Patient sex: M
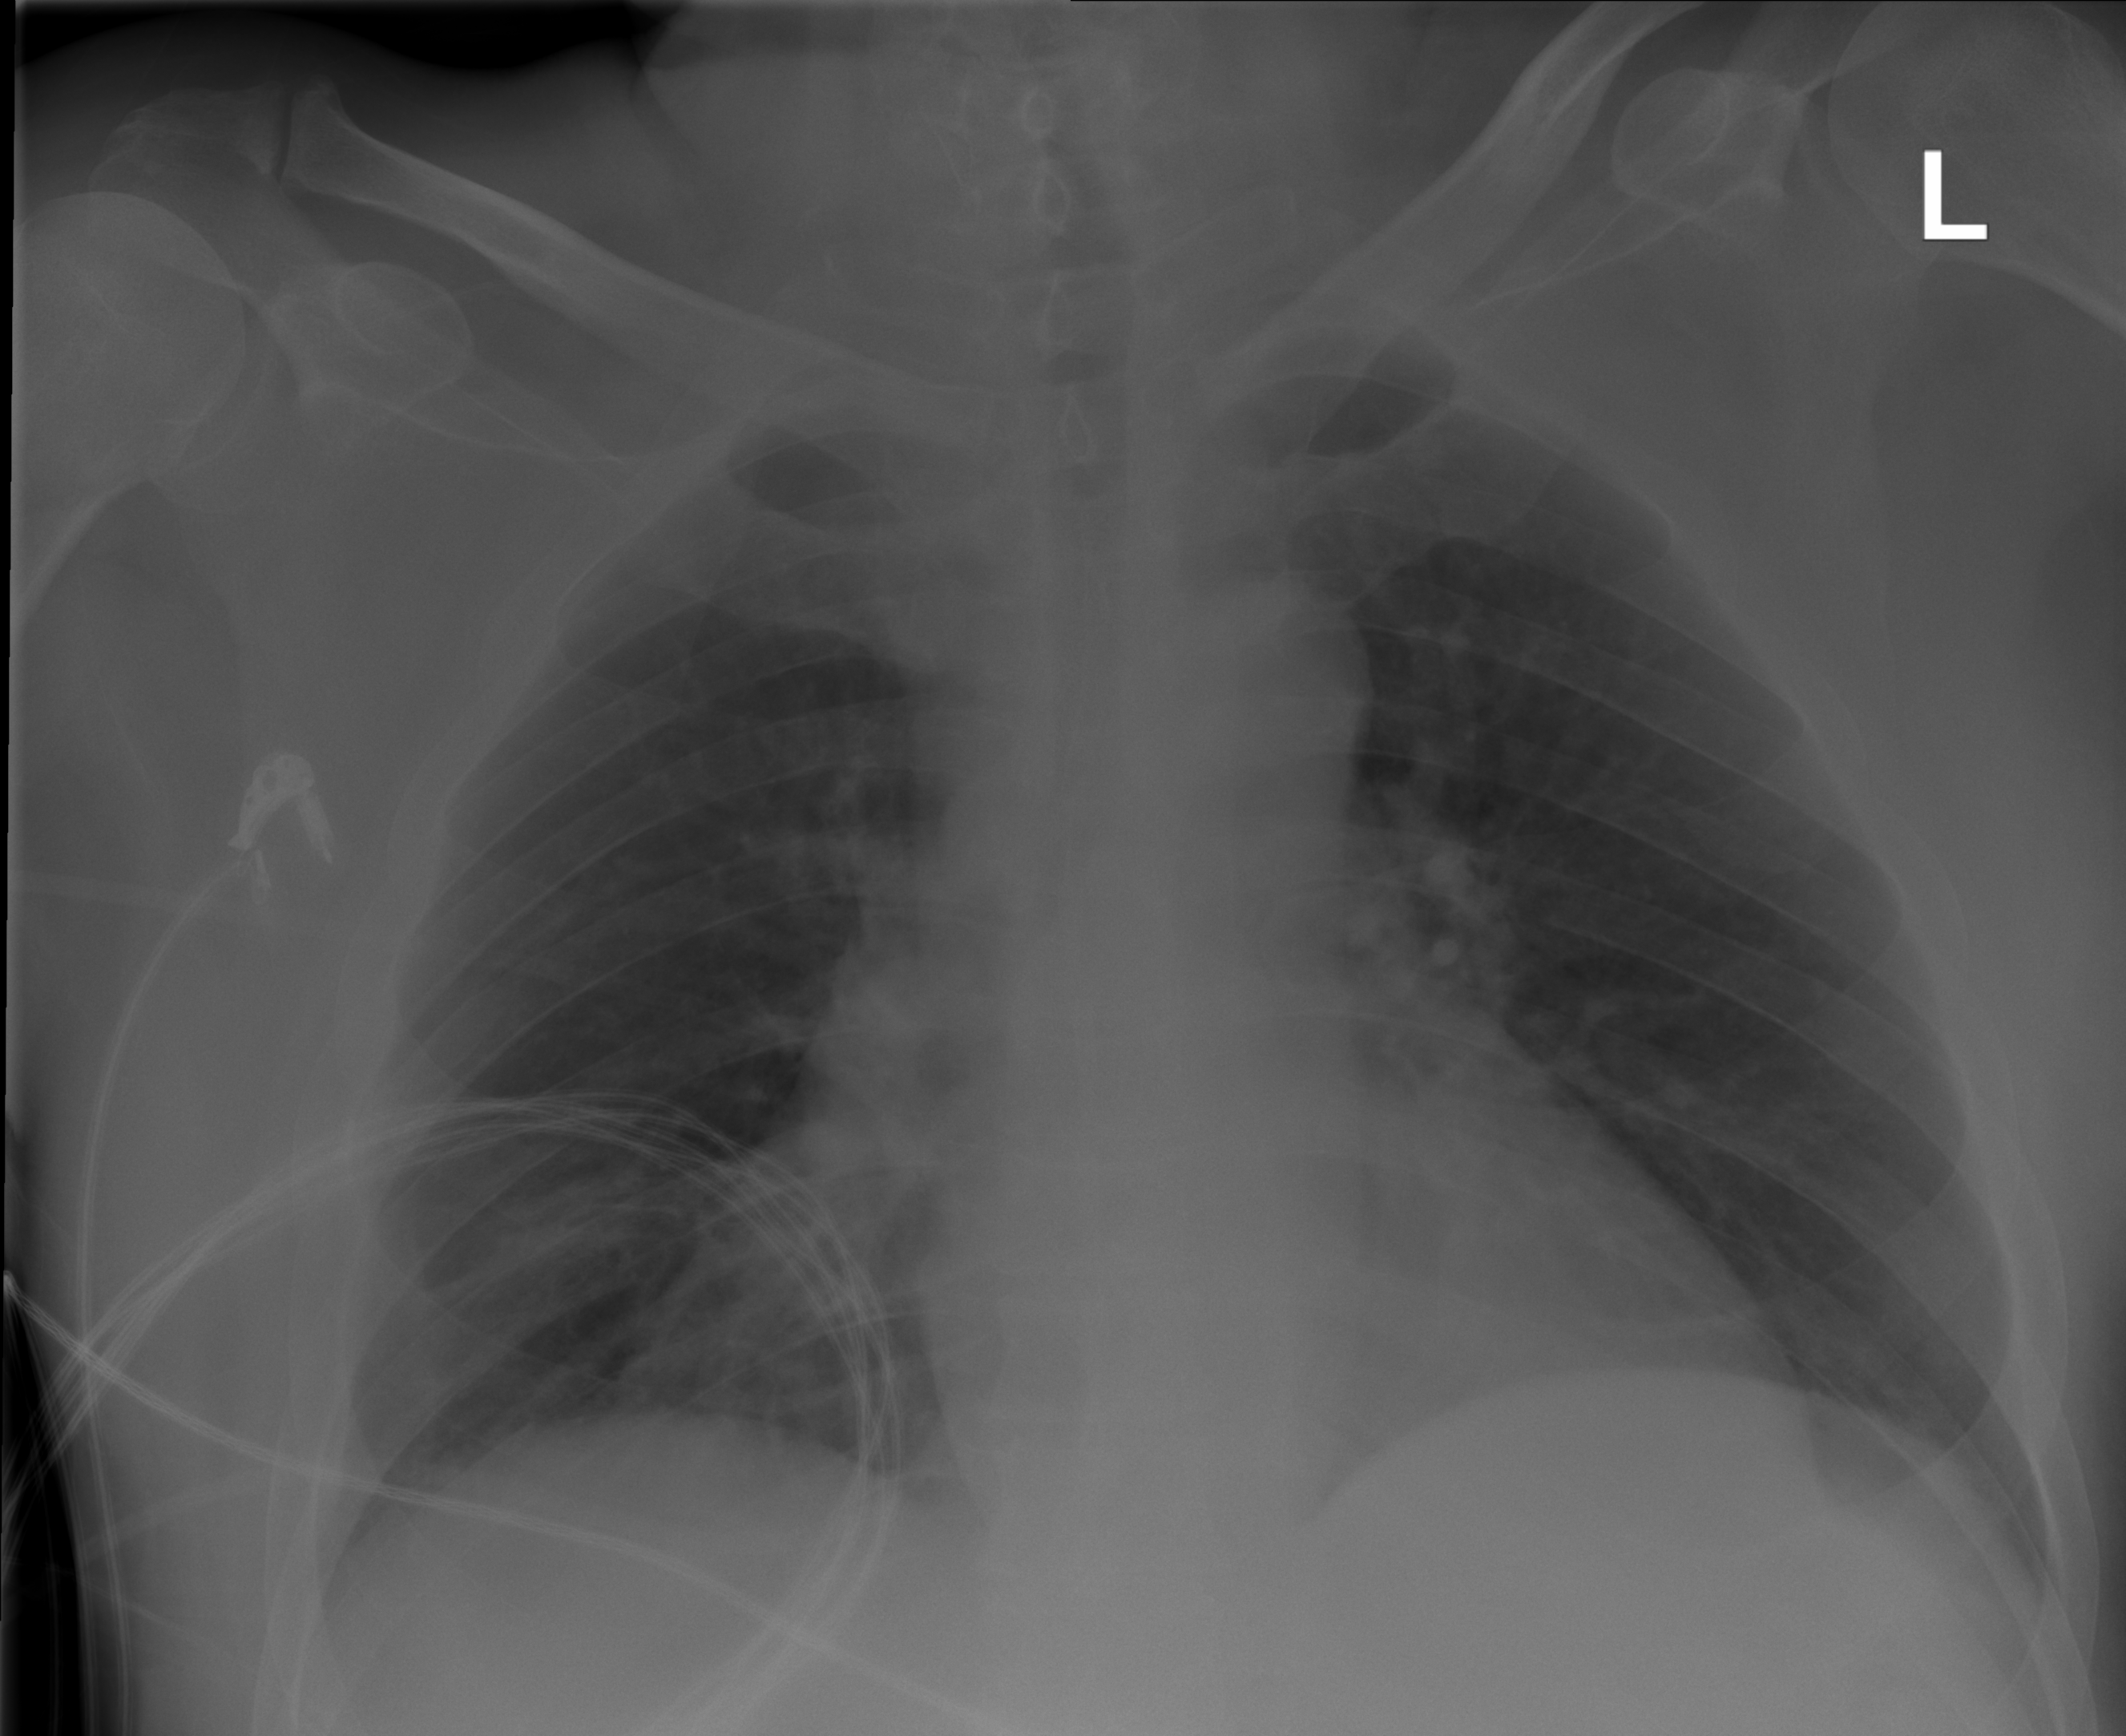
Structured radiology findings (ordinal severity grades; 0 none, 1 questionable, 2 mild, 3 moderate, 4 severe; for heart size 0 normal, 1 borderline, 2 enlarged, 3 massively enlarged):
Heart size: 0
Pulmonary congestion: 0
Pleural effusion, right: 2
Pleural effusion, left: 0
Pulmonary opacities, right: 2
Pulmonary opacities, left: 0
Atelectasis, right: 1
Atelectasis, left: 0